Field crop: maize
Growth stage: 2
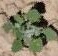
Species: chenopodium